Question: After installing the Android L Developer Preview SDK earlier today I wanted to make my app compatible with both Android L and older versions such as Jelly Bean. My app uses a minSdkVersion of 16 but since I tried out the developer preview Android Studio doesn't seem to respect my minSdkVersion. I'm trying to get my app to run on my Galaxy Nexus (API 19) and here's the error I get:

Here's my AndroidManifest.xml
'''
<?xml version="1.0" encoding="utf-8"?>
<manifest xmlns:android="http://schemas.android.com/apk/res/android"
package="com.simon.holocountownapp"
android:versionCode="45"
android:versionName="4.1.1" >
<uses-sdk
android:minSdkVersion="16"
android:targetSdkVersion="L" />
...
'''
Here's my build.gradle:
'''
apply plugin: 'android'
android {
compileSdkVersion 'android-L'
buildToolsVersion '20'
defaultConfig {
minSdkVersion 16
targetSdkVersion 'L'
}
buildTypes {
release {
runProguard true
proguardFiles getDefaultProguardFile('proguard-android.txt'), 'proguard-rules.txt'
}
}
productFlavors {
}
}
dependencies {
compile 'com.doomonafireball.betterpickers:library:1.5.2'
compile 'uk.co.androidalliance:edgeeffectoverride:1.0.1'
compile 'com.readystatesoftware.systembartint:systembartint:+'
compile "com.android.support:support-v4:+"
compile "com.android.support:support-v13:+"
}
'''
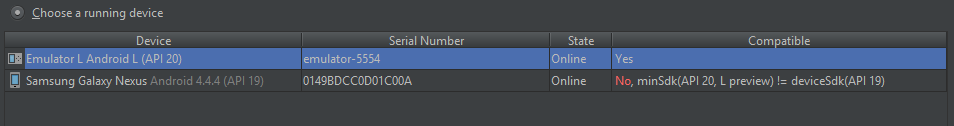
Answer: You are using this dependency:
'''
compile "com.android.support:support-v4:+"
'''
In this way you are using the (21-rc1).
This support lib is declaring 'minSdkVersion L' (you can check the Manifest).
You have to force the minSdkVersion to be 'L' (check the doc: <URL>
On the development environment, open the build.gradle file for your module and make sure that:
'''
compileSdkVersion is set to 'android-L'
minSdkVersion is set to 'L'
targetSdkVersion is set to 'L'
'''
It is not a bug, but this is because these APIs are not final. It is a way to prevent installing the apps on a final API 21 device or publishing it on the store using support lib 21-r1.